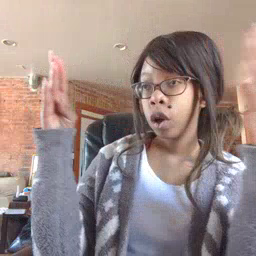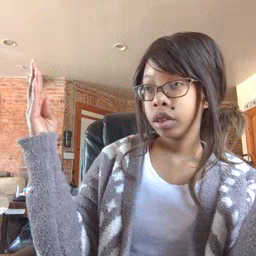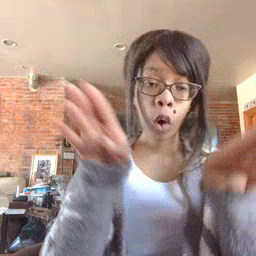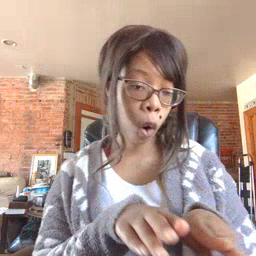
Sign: open